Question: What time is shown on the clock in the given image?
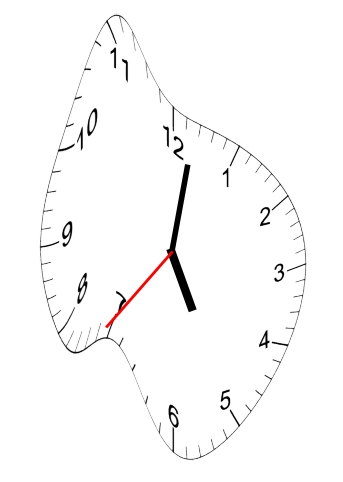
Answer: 05:01:36